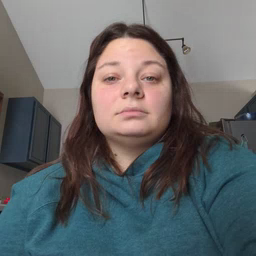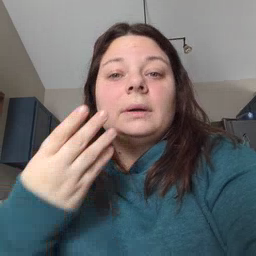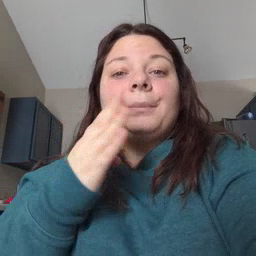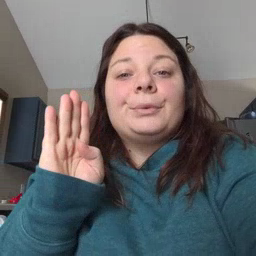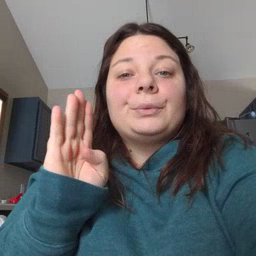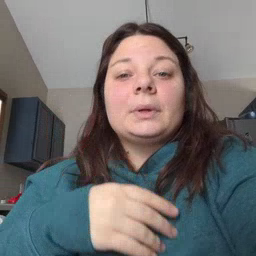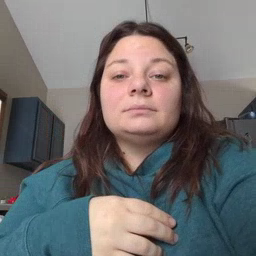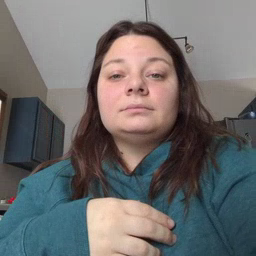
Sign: blue